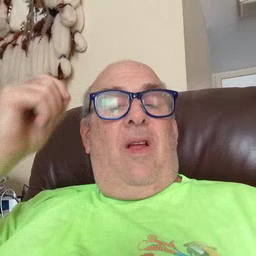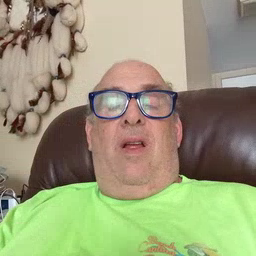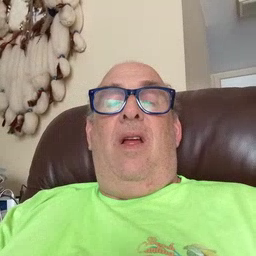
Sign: hair